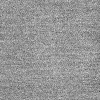
Atmospheric dust classification: dusty